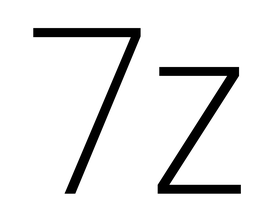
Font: Poppins-ExtraLight